Question: With twitter bootstrap it is quite straight forward to create a Search style input widget:

Also the x is doable with Twitter bootstrap, but positioning the x in that spot, requires some CSS finetuning.
I managed to get the x in that position, but it isn't very reliable. With a responsive-design and different resolutions the x gets completely displaced.
'''
.filter-close {
float: none;
position: relative;
left: 5em;
top: 1.25em;
z-index: 3;
}
<form action="." method="get" class="form-search">
<a class="close filter-close" href="#">x</a>
<div class="input-append">
{{filter_form.last_name}}<button type="submit" class="btn"><i class='icon-filter'> </i></button> </div>
</form>
'''
Before trying to reinvent the wheel, is there any existing javascript library that could turn an input in an input-with-an-x-button? Something like Chosen.js for this purpose?
Or any advice how I could do this in a better way?
Many Thanks,
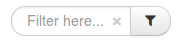
Answer: Check out <URL>
<URL> basically does what you are looking to do.
You are headed in the right direction.